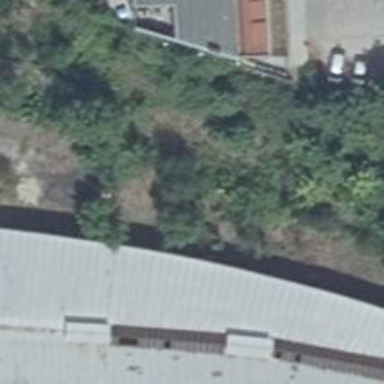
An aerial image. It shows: Abandoned railway.